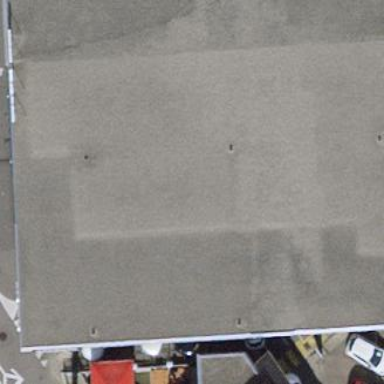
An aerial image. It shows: Retail building with flat roof.